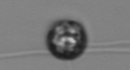
Label: flagellate_morphotype1